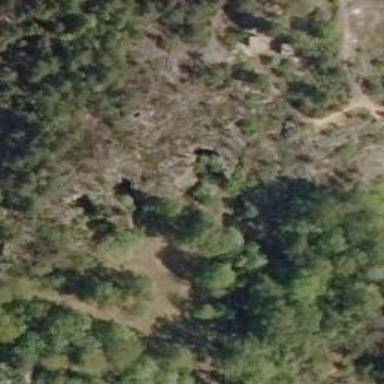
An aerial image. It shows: Natural cliff.